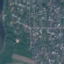
Land use / land cover class: Residential